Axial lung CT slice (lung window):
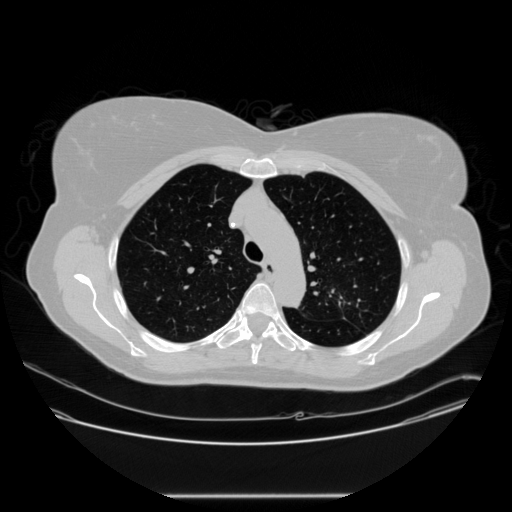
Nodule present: no